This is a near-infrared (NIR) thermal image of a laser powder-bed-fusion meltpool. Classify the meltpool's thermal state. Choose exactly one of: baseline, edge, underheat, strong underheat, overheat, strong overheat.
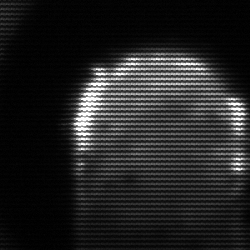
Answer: baseline